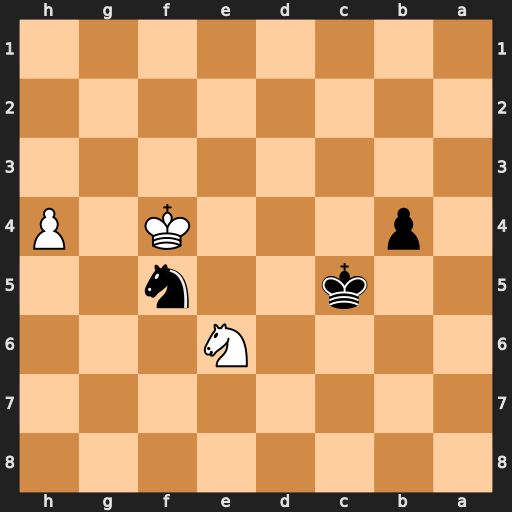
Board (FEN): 8/8/4N3/2k2n2/1p3K1P/8/8/8
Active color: b
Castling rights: -
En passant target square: -
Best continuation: Kc4 h5 b3 Kxf5 b2